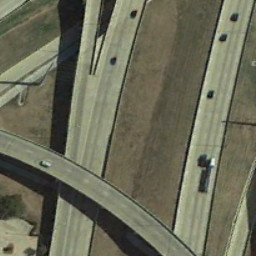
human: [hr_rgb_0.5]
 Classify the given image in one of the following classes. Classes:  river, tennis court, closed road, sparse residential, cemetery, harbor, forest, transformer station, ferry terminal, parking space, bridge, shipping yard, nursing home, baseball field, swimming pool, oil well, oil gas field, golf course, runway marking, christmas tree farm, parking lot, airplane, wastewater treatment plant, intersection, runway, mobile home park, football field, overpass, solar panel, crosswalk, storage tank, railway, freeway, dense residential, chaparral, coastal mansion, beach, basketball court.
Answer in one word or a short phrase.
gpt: overpass